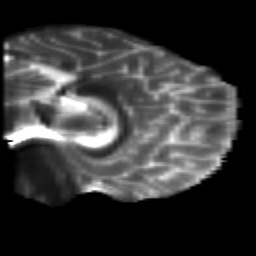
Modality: T2w
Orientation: sagittal
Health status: healthy
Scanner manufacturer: siemens
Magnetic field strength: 3 T
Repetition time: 10 s
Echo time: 0.092 s